Question: I want to add button that fix position even if I scroll down or up its position doesn't change like the blue plus button at the right bottom of screen.

Thanks in advance.
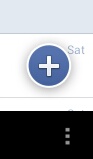
Answer: Don't kept the button in ScrollView and Download the image of same type in google and set it as background resource for your button..